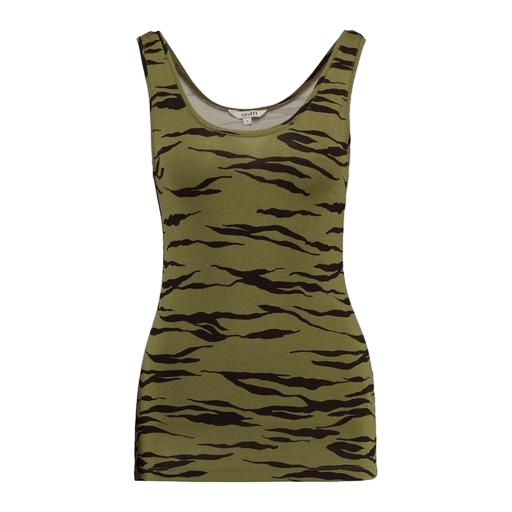
sleeveless tiger print, camo tank top, longline vest, white background